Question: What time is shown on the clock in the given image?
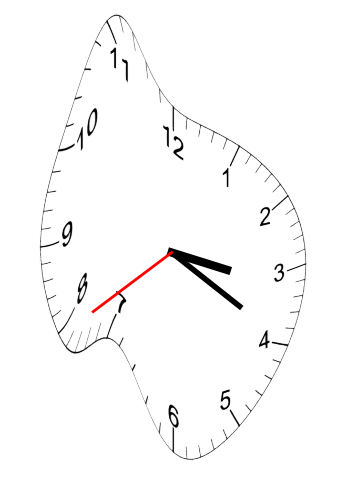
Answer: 03:19:39